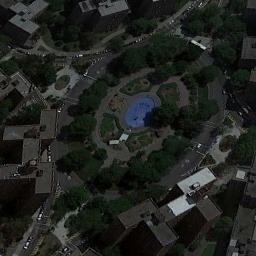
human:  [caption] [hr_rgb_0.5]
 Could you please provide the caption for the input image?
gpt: The roundabout with four exits and entrances is in the commercial area and a grove of trees surrounds to the roundabout .

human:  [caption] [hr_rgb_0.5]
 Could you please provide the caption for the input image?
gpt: There are some buildings and trees around the roundabout, There is a lake in the middle of the roundabout, And many cars are parked on both sides of the road next to the roundabout .

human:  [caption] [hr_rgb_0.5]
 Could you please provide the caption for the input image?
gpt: There are many trees around the roundabout .

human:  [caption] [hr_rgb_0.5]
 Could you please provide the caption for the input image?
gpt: The roundabout is next to buildings and trees .

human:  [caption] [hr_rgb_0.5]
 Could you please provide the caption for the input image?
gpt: There are many green trees and buildings around the roundabout .